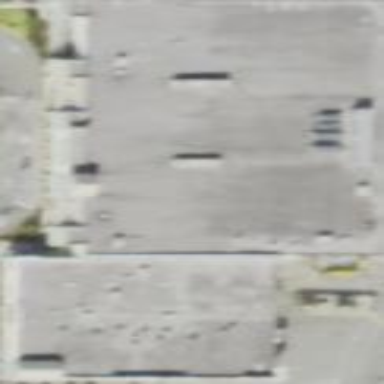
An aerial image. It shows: Supermarket building.